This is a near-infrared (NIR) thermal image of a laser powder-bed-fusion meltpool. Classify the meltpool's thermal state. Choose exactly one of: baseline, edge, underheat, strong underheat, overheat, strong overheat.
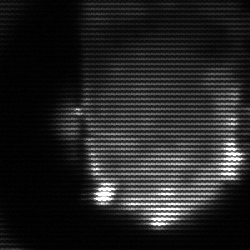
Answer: baseline